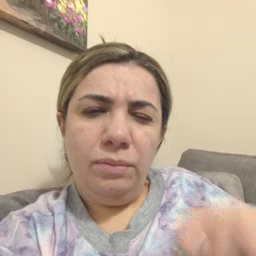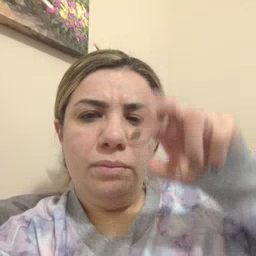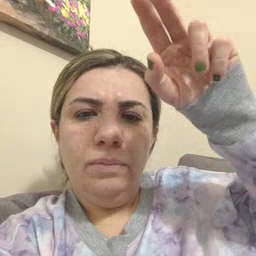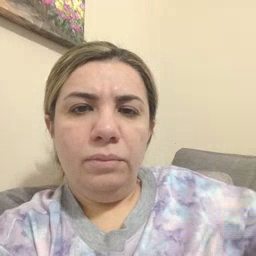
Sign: stairs